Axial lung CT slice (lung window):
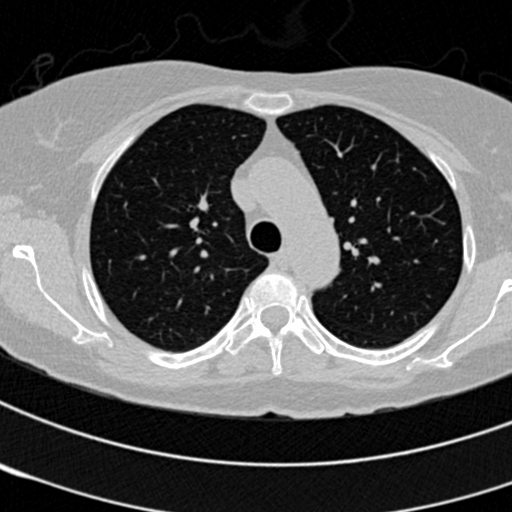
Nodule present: no